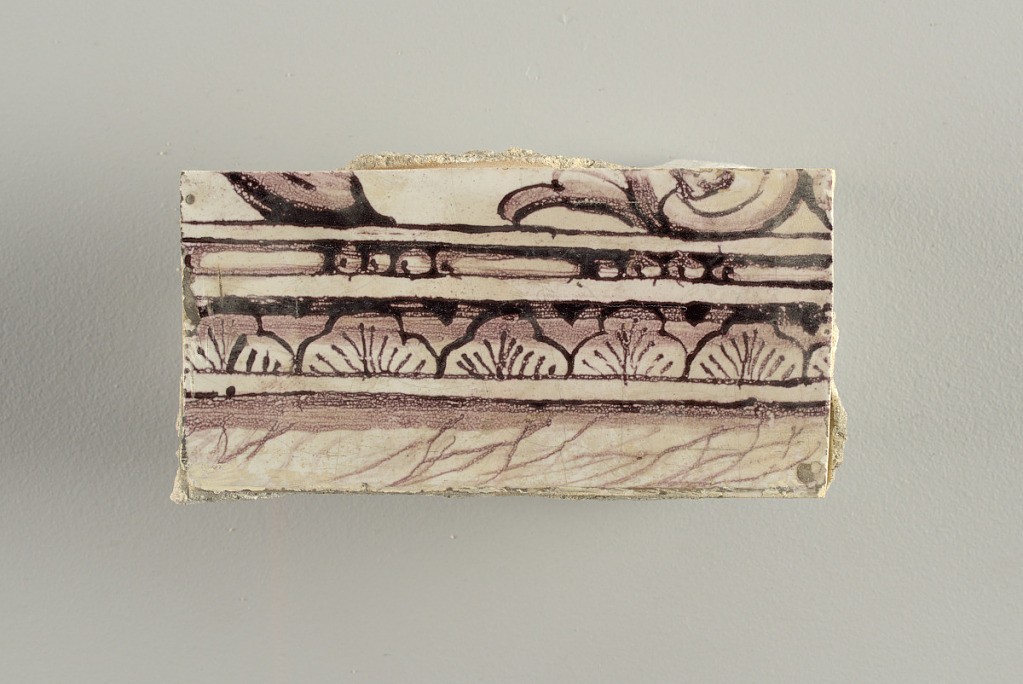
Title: Wall facing
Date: ca. 1725
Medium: tin-glazed earthenware, underglaze
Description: Two vertical rectangles, twenty-three tiles high.  A) Nine tiles wide at top; seven tiles wide at bottom.  B) Ten and one-half tiles wide.

Arabesque design of foliage.  A) with centered figure of Justice under a canopy.  B) with centered urn.